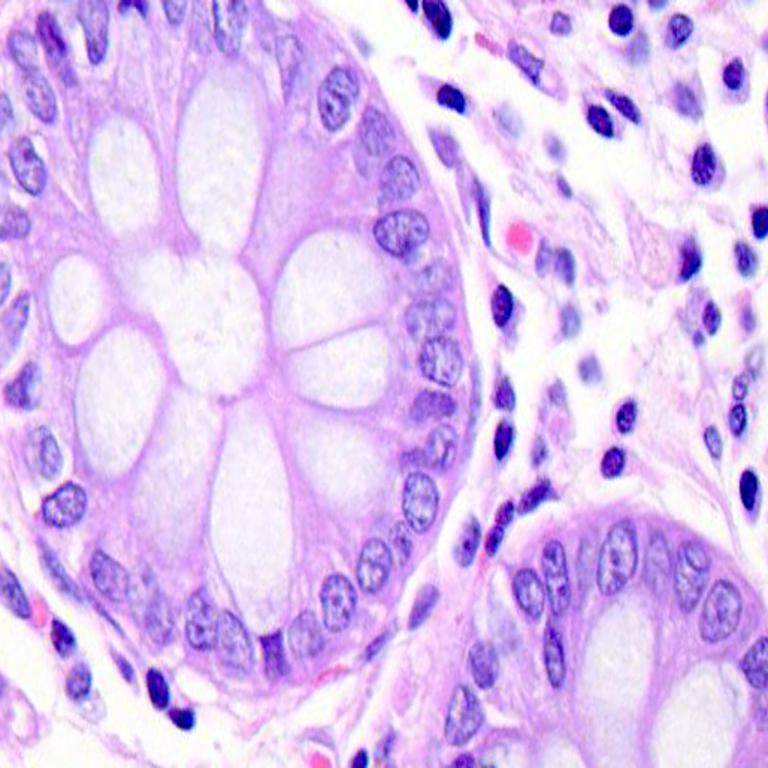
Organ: colon
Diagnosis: benign